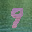
Label: 9